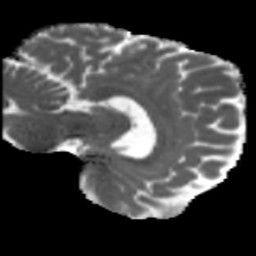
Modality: MD
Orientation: sagittal
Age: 42
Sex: male
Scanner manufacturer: siemens
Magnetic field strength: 3 T
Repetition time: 5.47 s
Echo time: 0.0854 s